Interaction volume radius: 10 \u00c5
Interaction volume height: 25 \u00c5
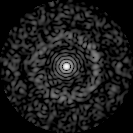
Disorder parameter: 0.834